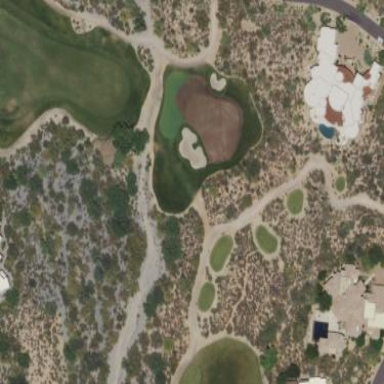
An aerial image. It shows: Area of rough grass used for golf.